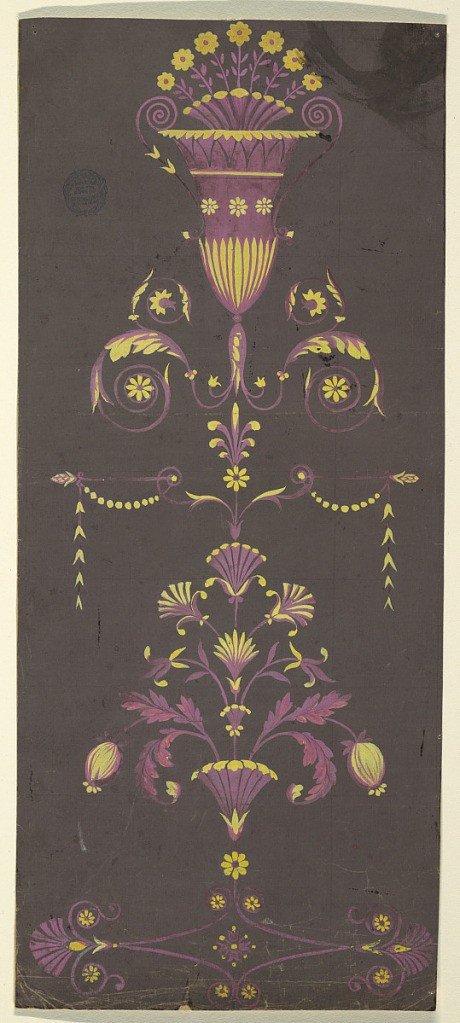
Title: Design for a Woven Fabric
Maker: Fabrique de Saint Ruf, Lyon, France
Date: ca. 1820
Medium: Graphite and yellow and purple gouache on black tracing paper
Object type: Drawing
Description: A candelabrum with a lozenge form at the bottom, a plant in the middle, a footless flower pot on top. Squared.